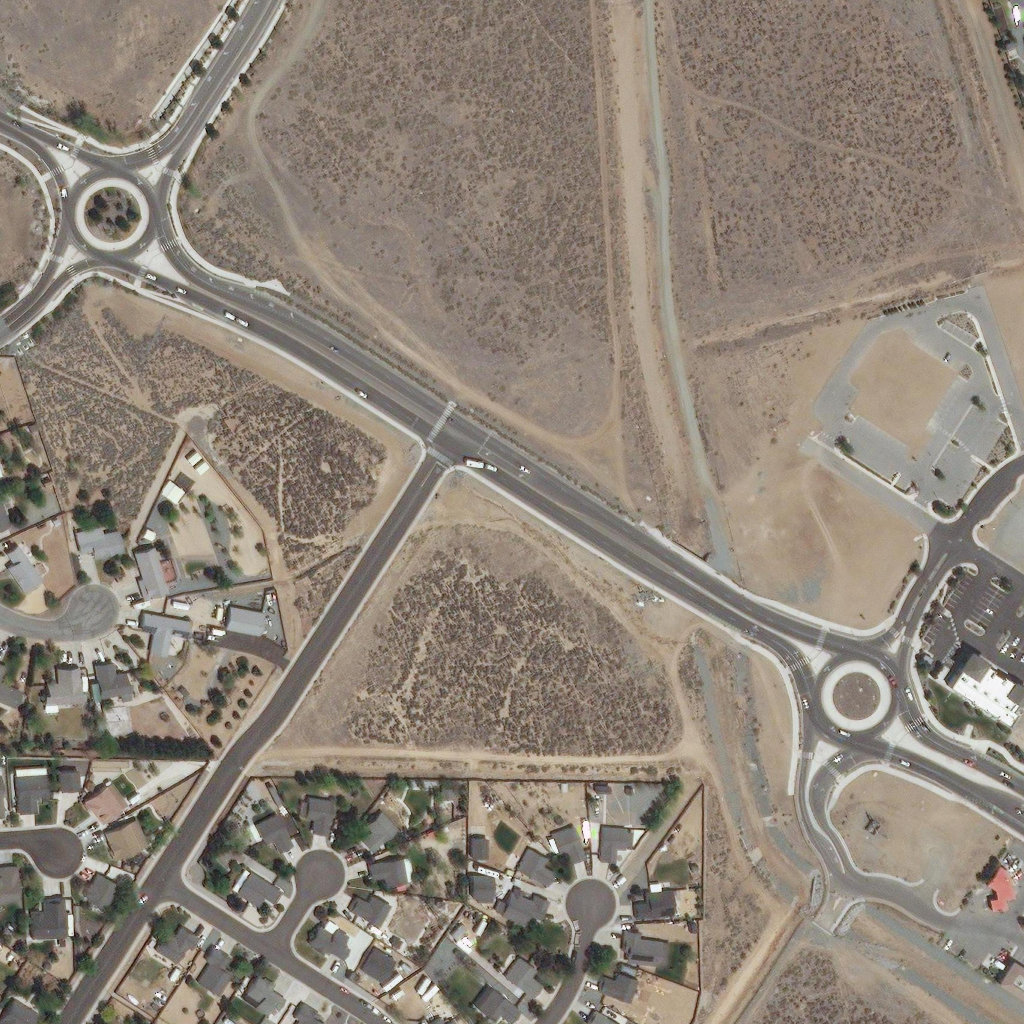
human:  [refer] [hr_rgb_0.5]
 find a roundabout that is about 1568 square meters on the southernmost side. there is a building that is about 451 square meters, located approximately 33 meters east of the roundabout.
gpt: <box>[[78, 62, 88, 73, 0]]</box>